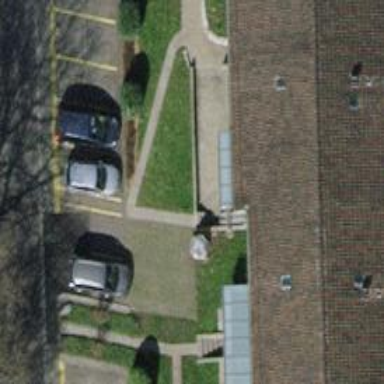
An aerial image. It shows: Steps made of paving stones.